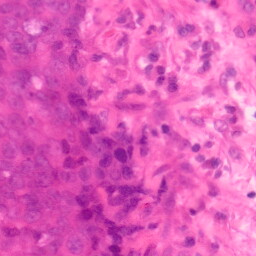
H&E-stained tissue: Colon